【题型】解答题　【知识点】平面几何　【难度】easy
（2025·上海青浦·二模）已知：图 1、图 2 中的网格均为边长相同的小正方形组成，点 \(A\)、\(B\)、\(C\)、\(E\)、\(F\)、\(G\) 是网格的格点。

(1) 请利用网格，仅用无刻度的直尺完成下面的作图：（不写作法，保留作图痕迹，写出作图结果）

$\textcircled{1}$ 在图 1 中，作出 \(CD \perp AB\)，垂足为点 \(D\)；

$\textcircled{2}$ 在图 2 中，作出 \(\triangle EFG\) 的重心 \(O\)；

(2) 利用$\textcircled{2}$的作图结果，求 \(\sin \angle OFG\) 的值。
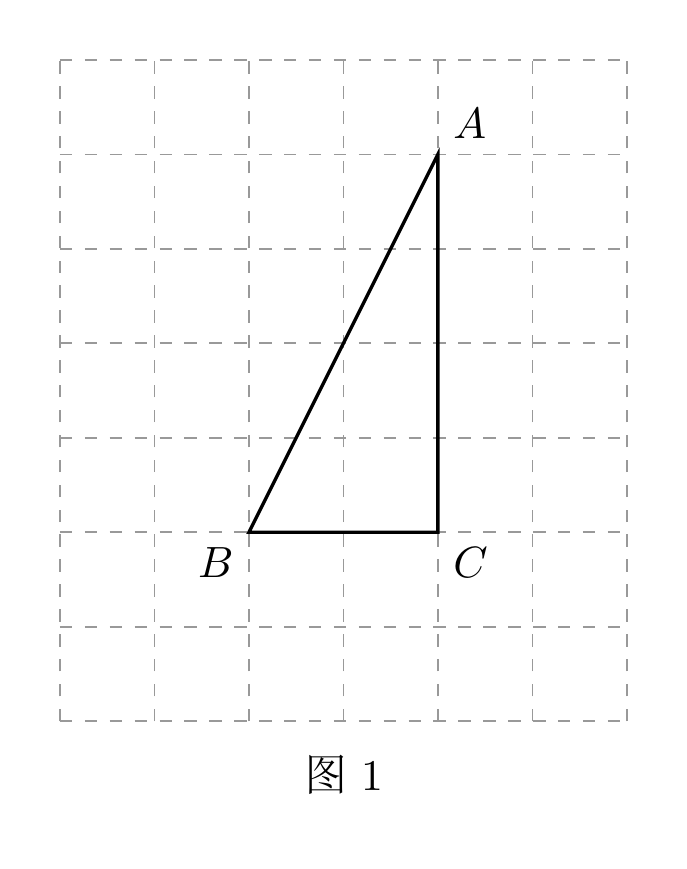
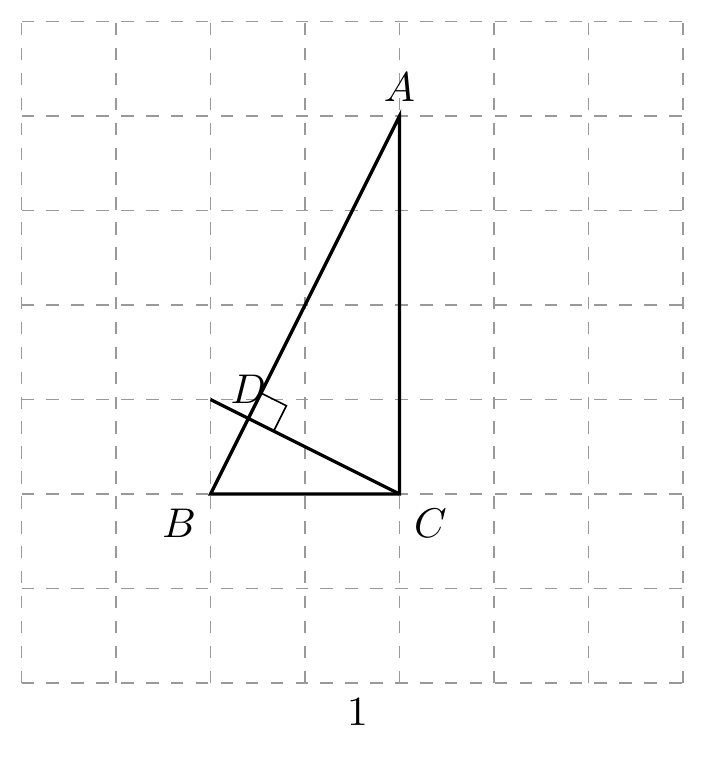
【解答】
\textbf{【答案】}
(1) $\textcircled{1}$ 见详解；$\textcircled{2}$ 见详解

(2) \(\dfrac{5\sqrt{34}}{34}\)

\textbf{【分析】}
(1) $\textcircled{1}$ 利用网格直接画图即可。

$\textcircled{2}$ 结合三角形的重心的定义，取 \(FG\) 的中点 \(M\)，\(EG\) 的中点 \(H\)，连接 \(EM\)、\(FH\) 相交于点 \(O\)，则点 \(O\) 即为所求。

(2) 由图可得，\(\sin \angle OFG = \sin \angle NFK = \dfrac{NK}{FN}\)，结合勾股定理求出 \(FN\) 的长，进而可得答案。

\textbf{【详解】}
(1) $\textcircled{1}$ 如图 1，\(CD\) 即为所求。

$\textcircled{2}$ 如图 2，取 \(FG\) 的中点 \(M\)，\(EG\) 的中点 \(H\)，连接 \(EM\)、\(FH\) 相交于点 \(O\)，

则点 \(O\) 即为所求。

（2）由图可得，$\sin \angle OFG = \sin \angle NFK = \frac{NK}{FN}$。

由勾股定理得，$FN = \sqrt{3^2 + 5^2} = \sqrt{34}$，

$\therefore \frac{NK}{FN} = \frac{5}{\sqrt{34}} = \frac{5\sqrt{34}}{34}$，

$\therefore \sin \angle OFG$ 的值为 $\frac{5\sqrt{34}}{34}$。

\textbf{【点睛】} 本题考查作图—应用与设计作图、三角形的重心、解直角三角形，解题的关键是理解题意，灵活运用所学知识解决问题。

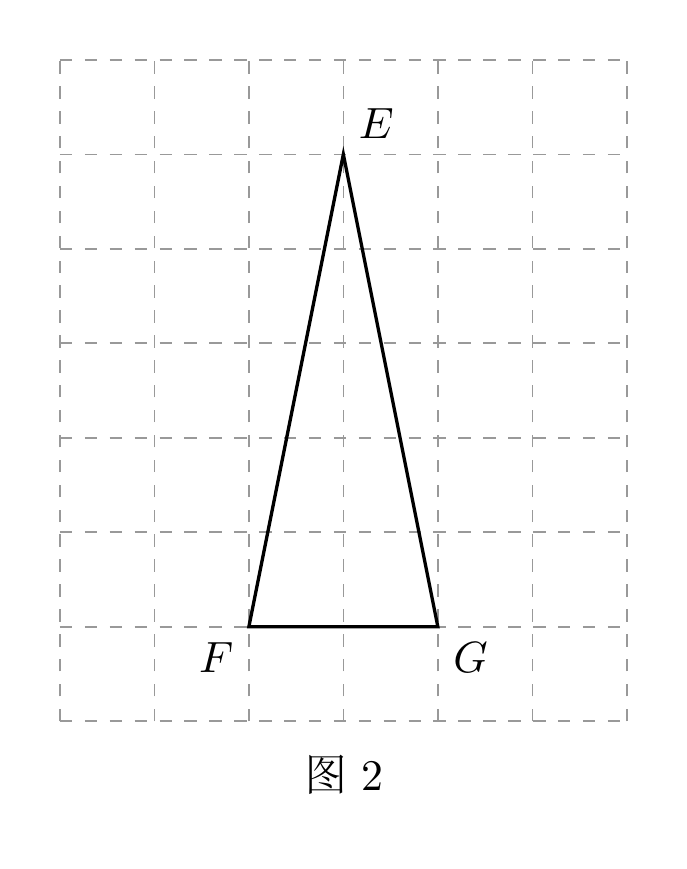
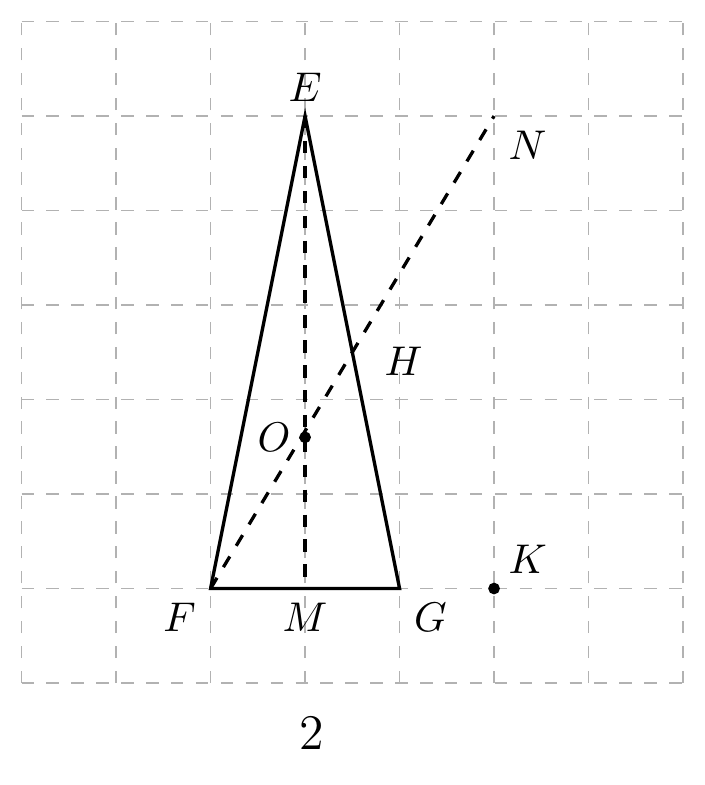